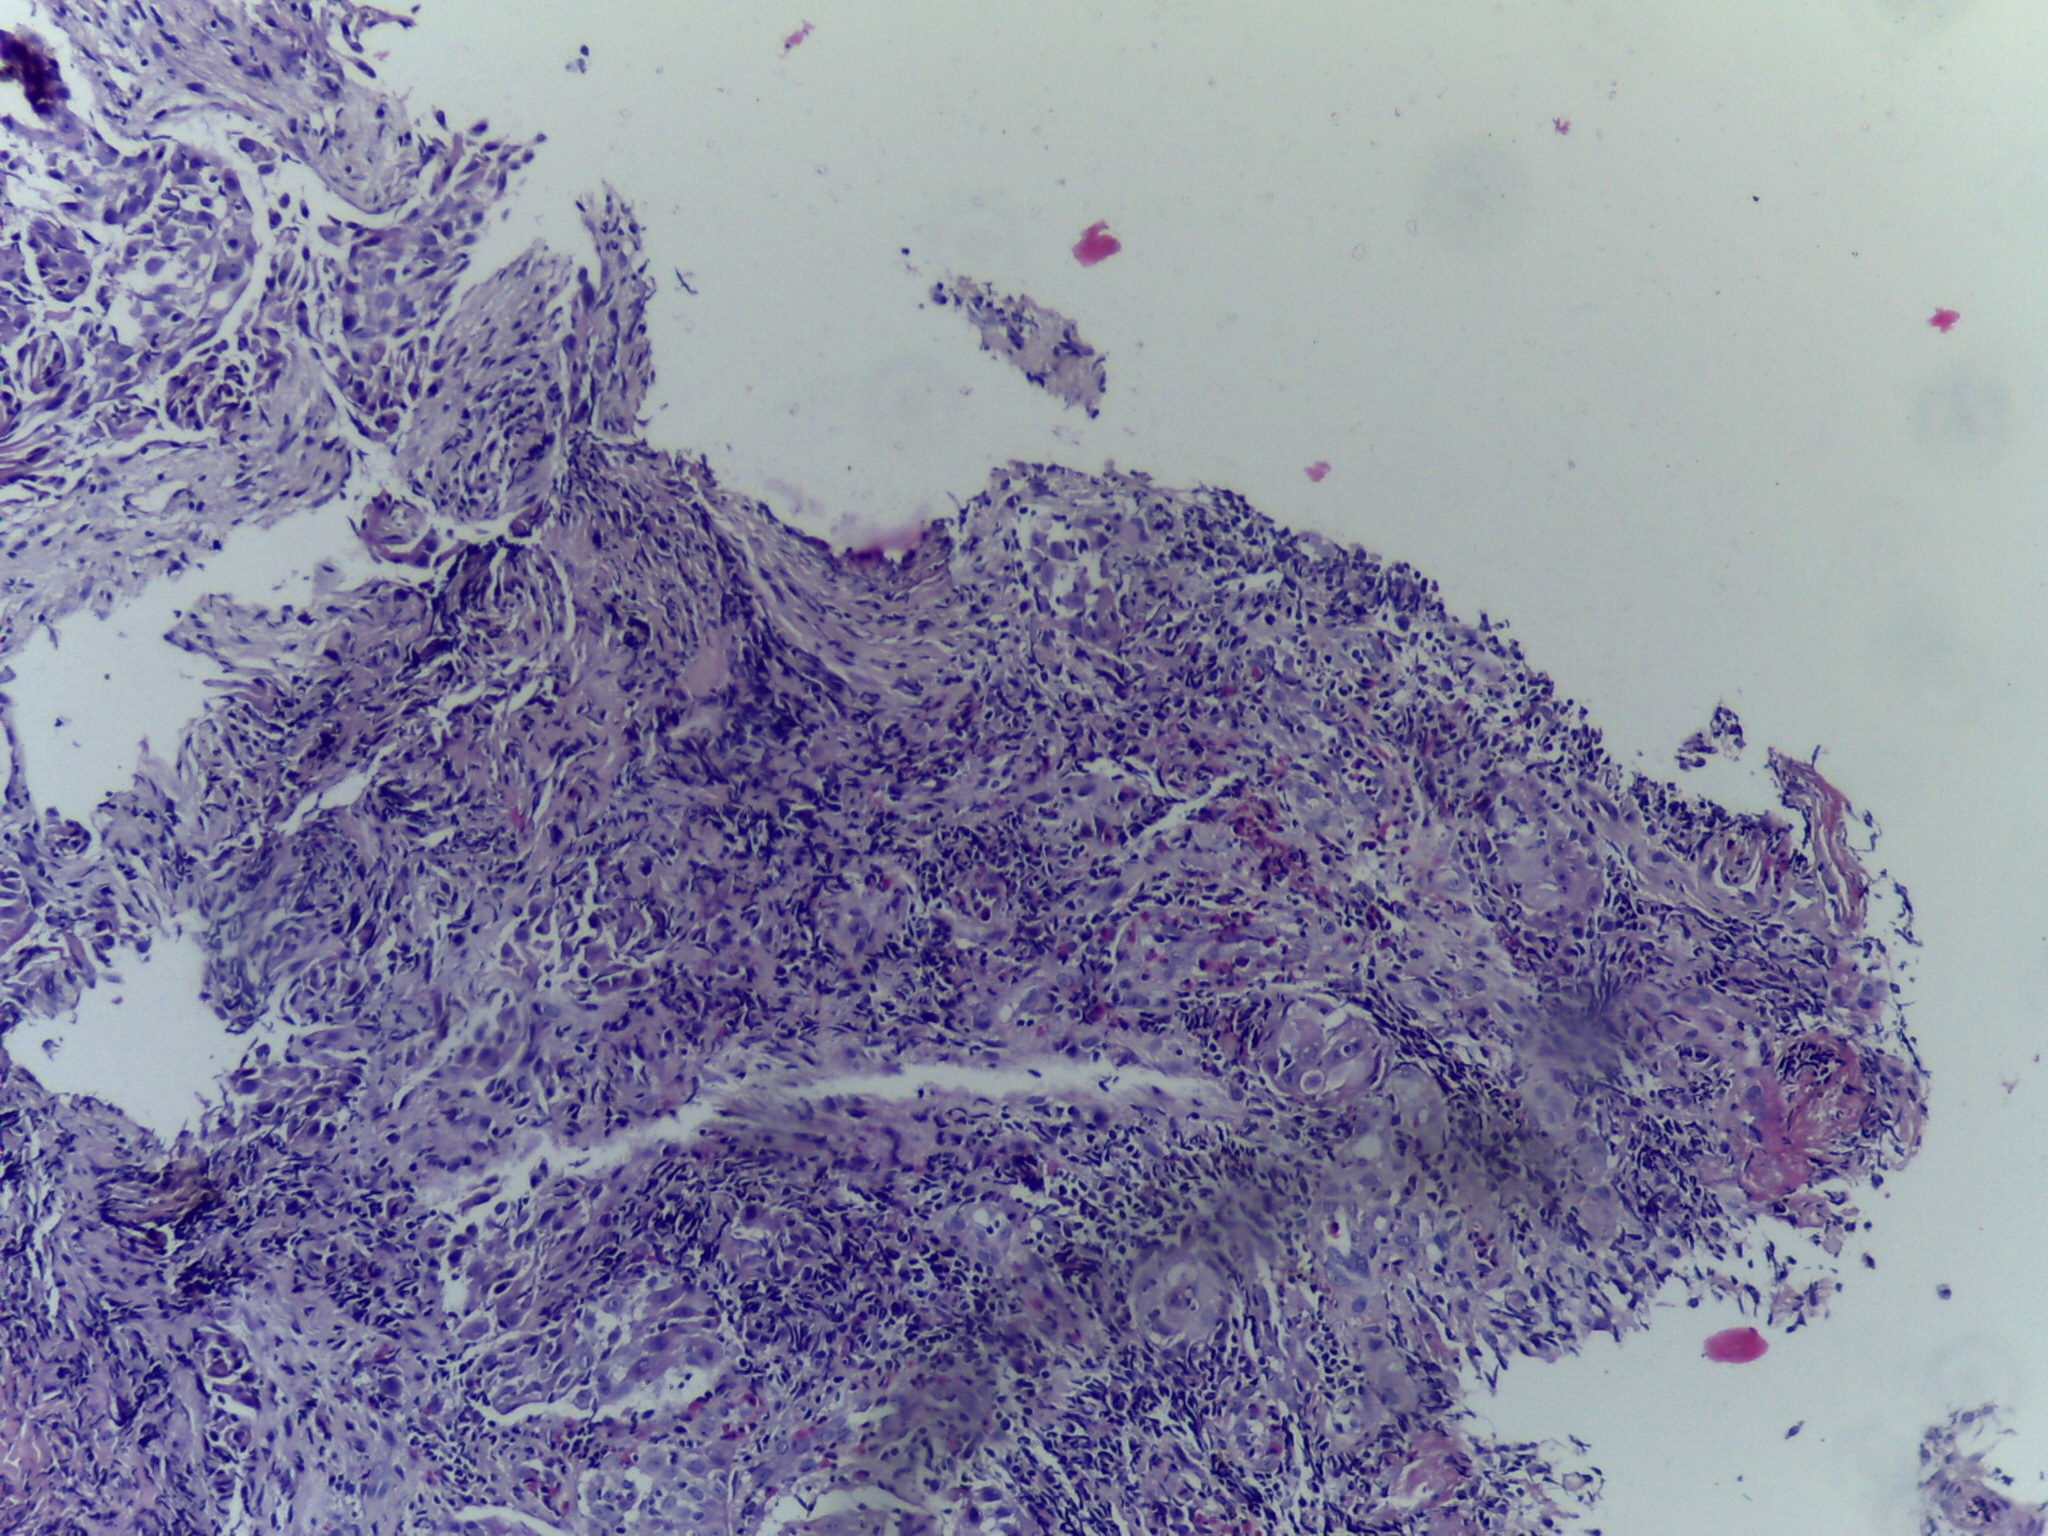
Diagnosis: OSCC